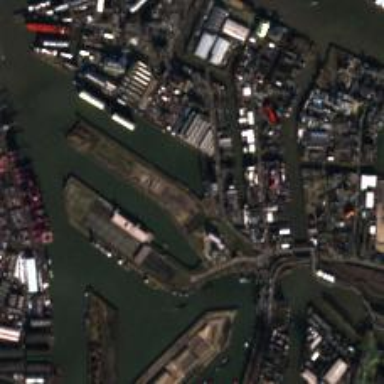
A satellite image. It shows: Man-made quay.